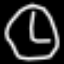
Label: clock